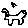
Label: cat